Field crop: tomato
Growth stage: 2
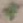
Species: solanum